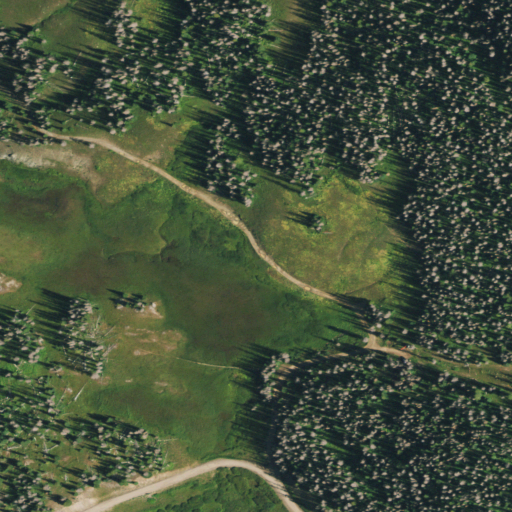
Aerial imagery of gap in Colorado named Elwood Pass containing evergreen forest, grassland, herbaceous wetlands, deciduous forest, and woody wetlands